Question: Im practicing with the OE schema database on SQL Developer, and I cant figure out how to fix this issue. Im trying to get the total spent by customers summarized by the state and the year/month.
My sql code:
'''
SELECT
c.cust_address.state_province,
SUM(o.order_total) AS Total_of_Sales,
TO_CHAR(o.order_date, 'YYYY-MM') AS Year_Month
FROM
oe.customers c,
oe.orders o
WHERE
c.customer_id = o.customer_id
GROUP BY
c.cust_address.state_province,
o.order_date
ORDER BY
o.order_date;
'''
Result of query:
[]
However, as you can see here, the data of the state and YEAR/MONTH are still not grouped up. Instead, they have 3 rows for each state in the same month year when I need them to be summed it one.
May anyone guide me on how to correct my code to get my desired results?
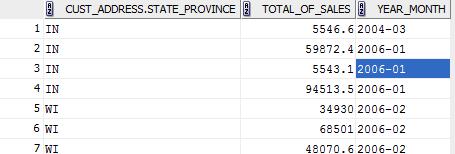
Answer: First, use commas in the 'FROM' clause. use proper, explicit 'JOIN' syntax. This is even more important if you are learning SQL. Don't learn bad habits!
You need to aggregate by the 'Year_Month' expression:
'''
SELECT c.cust_address.state_province,
SUM(o.order_total) AS Total_of_Sales,
TO_CHAR(o.order_date, 'YYYY-MM') AS Year_Month
FROM oe.customers c JOIN
oe.orders o
ON c.customer_id = o.customer_id
GROUP BY c.cust_address.state_province, TO_CHAR(o.order_date, 'YYYY-MM')
ORDER BY TO_CHAR(o.order_date, 'YYYY-MM');
'''
In some databases, you could use the column alias ('Year_Month') in the 'GROUP BY'. Oracle is not one of those databases.